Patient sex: M
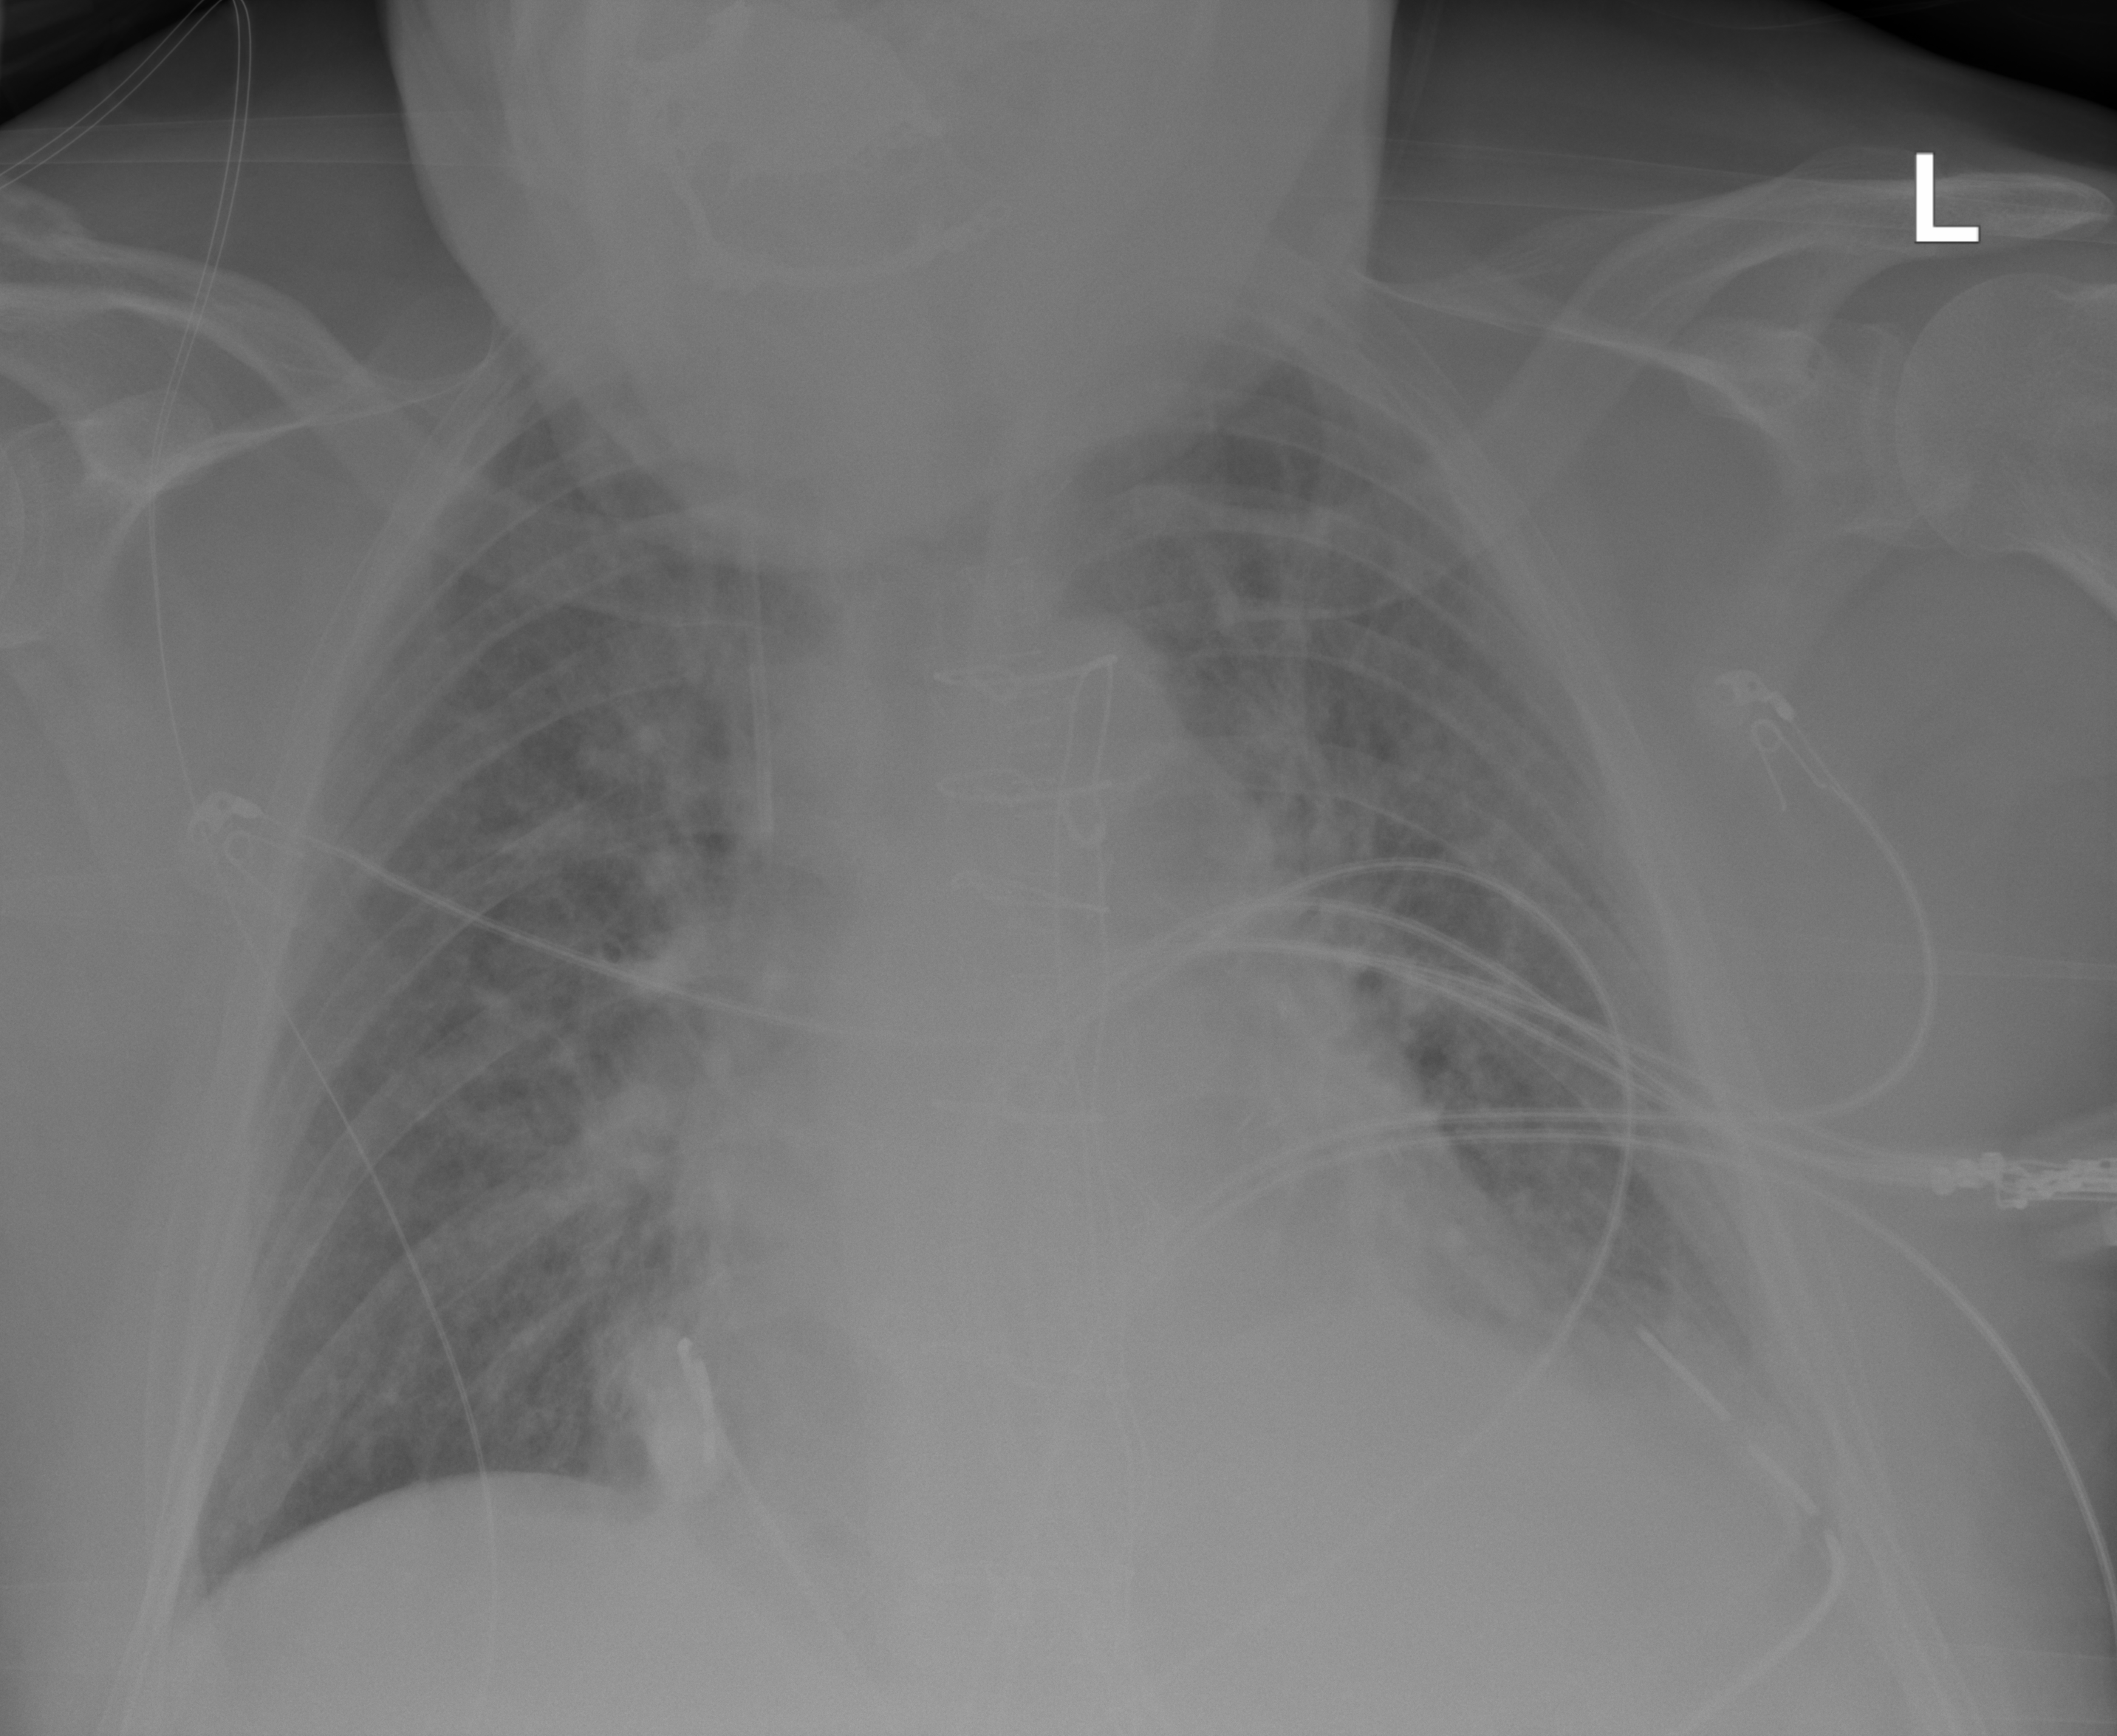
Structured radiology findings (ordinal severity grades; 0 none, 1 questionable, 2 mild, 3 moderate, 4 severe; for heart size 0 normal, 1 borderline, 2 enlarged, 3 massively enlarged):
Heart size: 2
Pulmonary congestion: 2
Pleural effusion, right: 0
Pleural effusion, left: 2
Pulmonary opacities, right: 2
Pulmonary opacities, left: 2
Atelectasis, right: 1
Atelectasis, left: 2